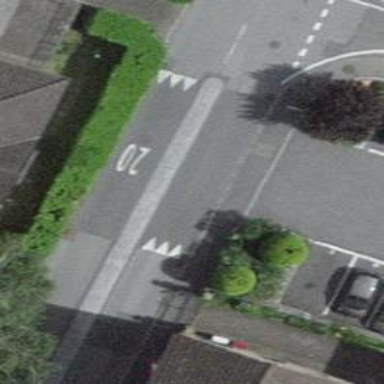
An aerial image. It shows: Asphalt road in living street.